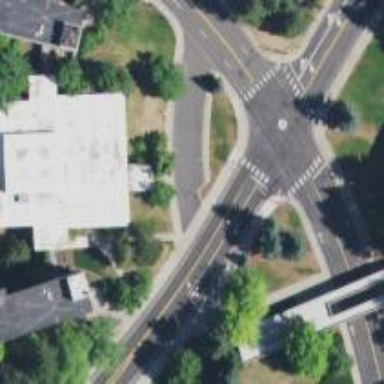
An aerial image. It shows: Marked crossing on the road.